Question: How to animate/move the view in the curve path, is it possible to do using UIAnimation.
Like moving a view in the path as in the image.
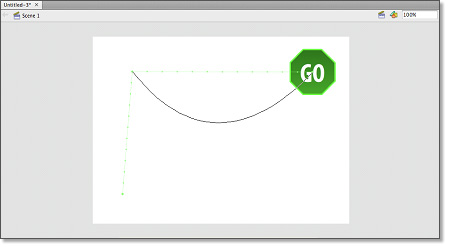
Answer: You can do it using Core Animation and CAKeyFrameAnimation to define the curve points. See this tutorial: <URL>